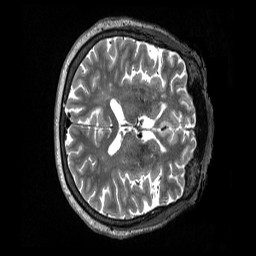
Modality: T2w
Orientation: axial
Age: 73
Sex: female
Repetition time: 3.2 s
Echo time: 0.563 s